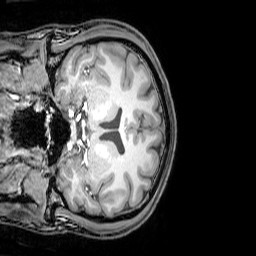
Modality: T1w
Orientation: coronal
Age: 23
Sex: male
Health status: healthy
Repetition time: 0.081 s
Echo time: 0.037 s